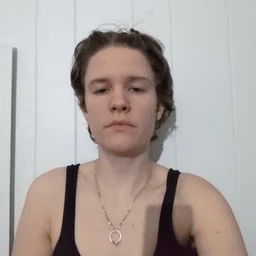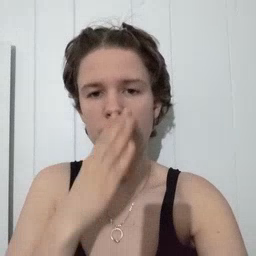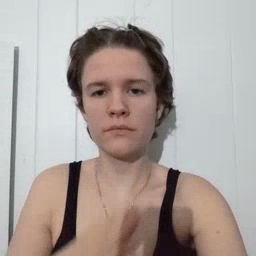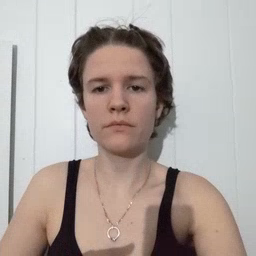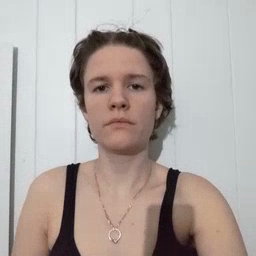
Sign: quiet